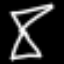
Label: hourglass